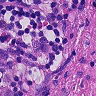
Metastatic tissue present: no